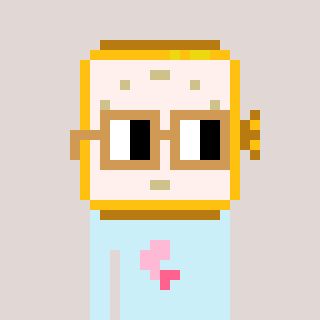
a pixel art character with square brown glasses, a watch-shaped head and a cold-colored body on a warm background